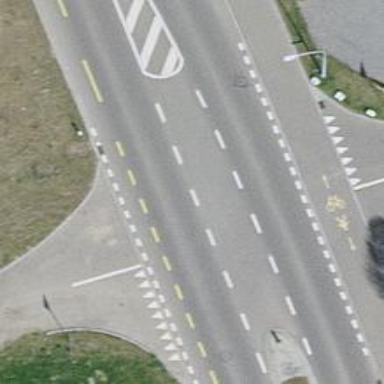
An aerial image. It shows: Primary highway with cycle lane on the left and cycle track on the right.